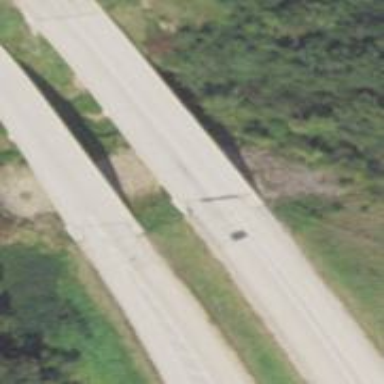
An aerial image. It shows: Motorway bridge over road.